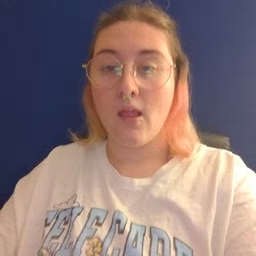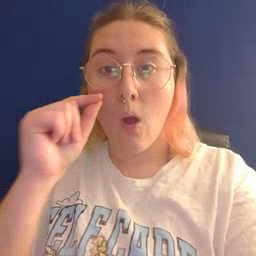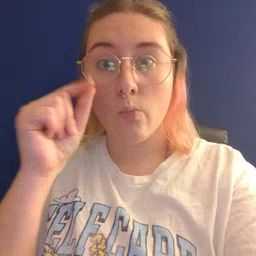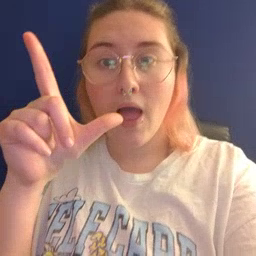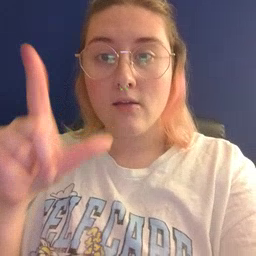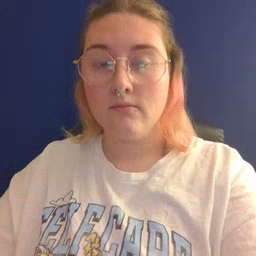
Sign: awake